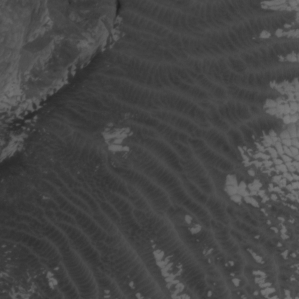
Label: non_frost